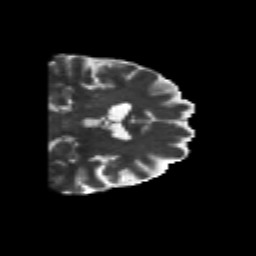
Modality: T2w
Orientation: coronal
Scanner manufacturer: siemens
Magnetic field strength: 3 T
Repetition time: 6.8 s
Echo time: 0.093 s